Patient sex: M
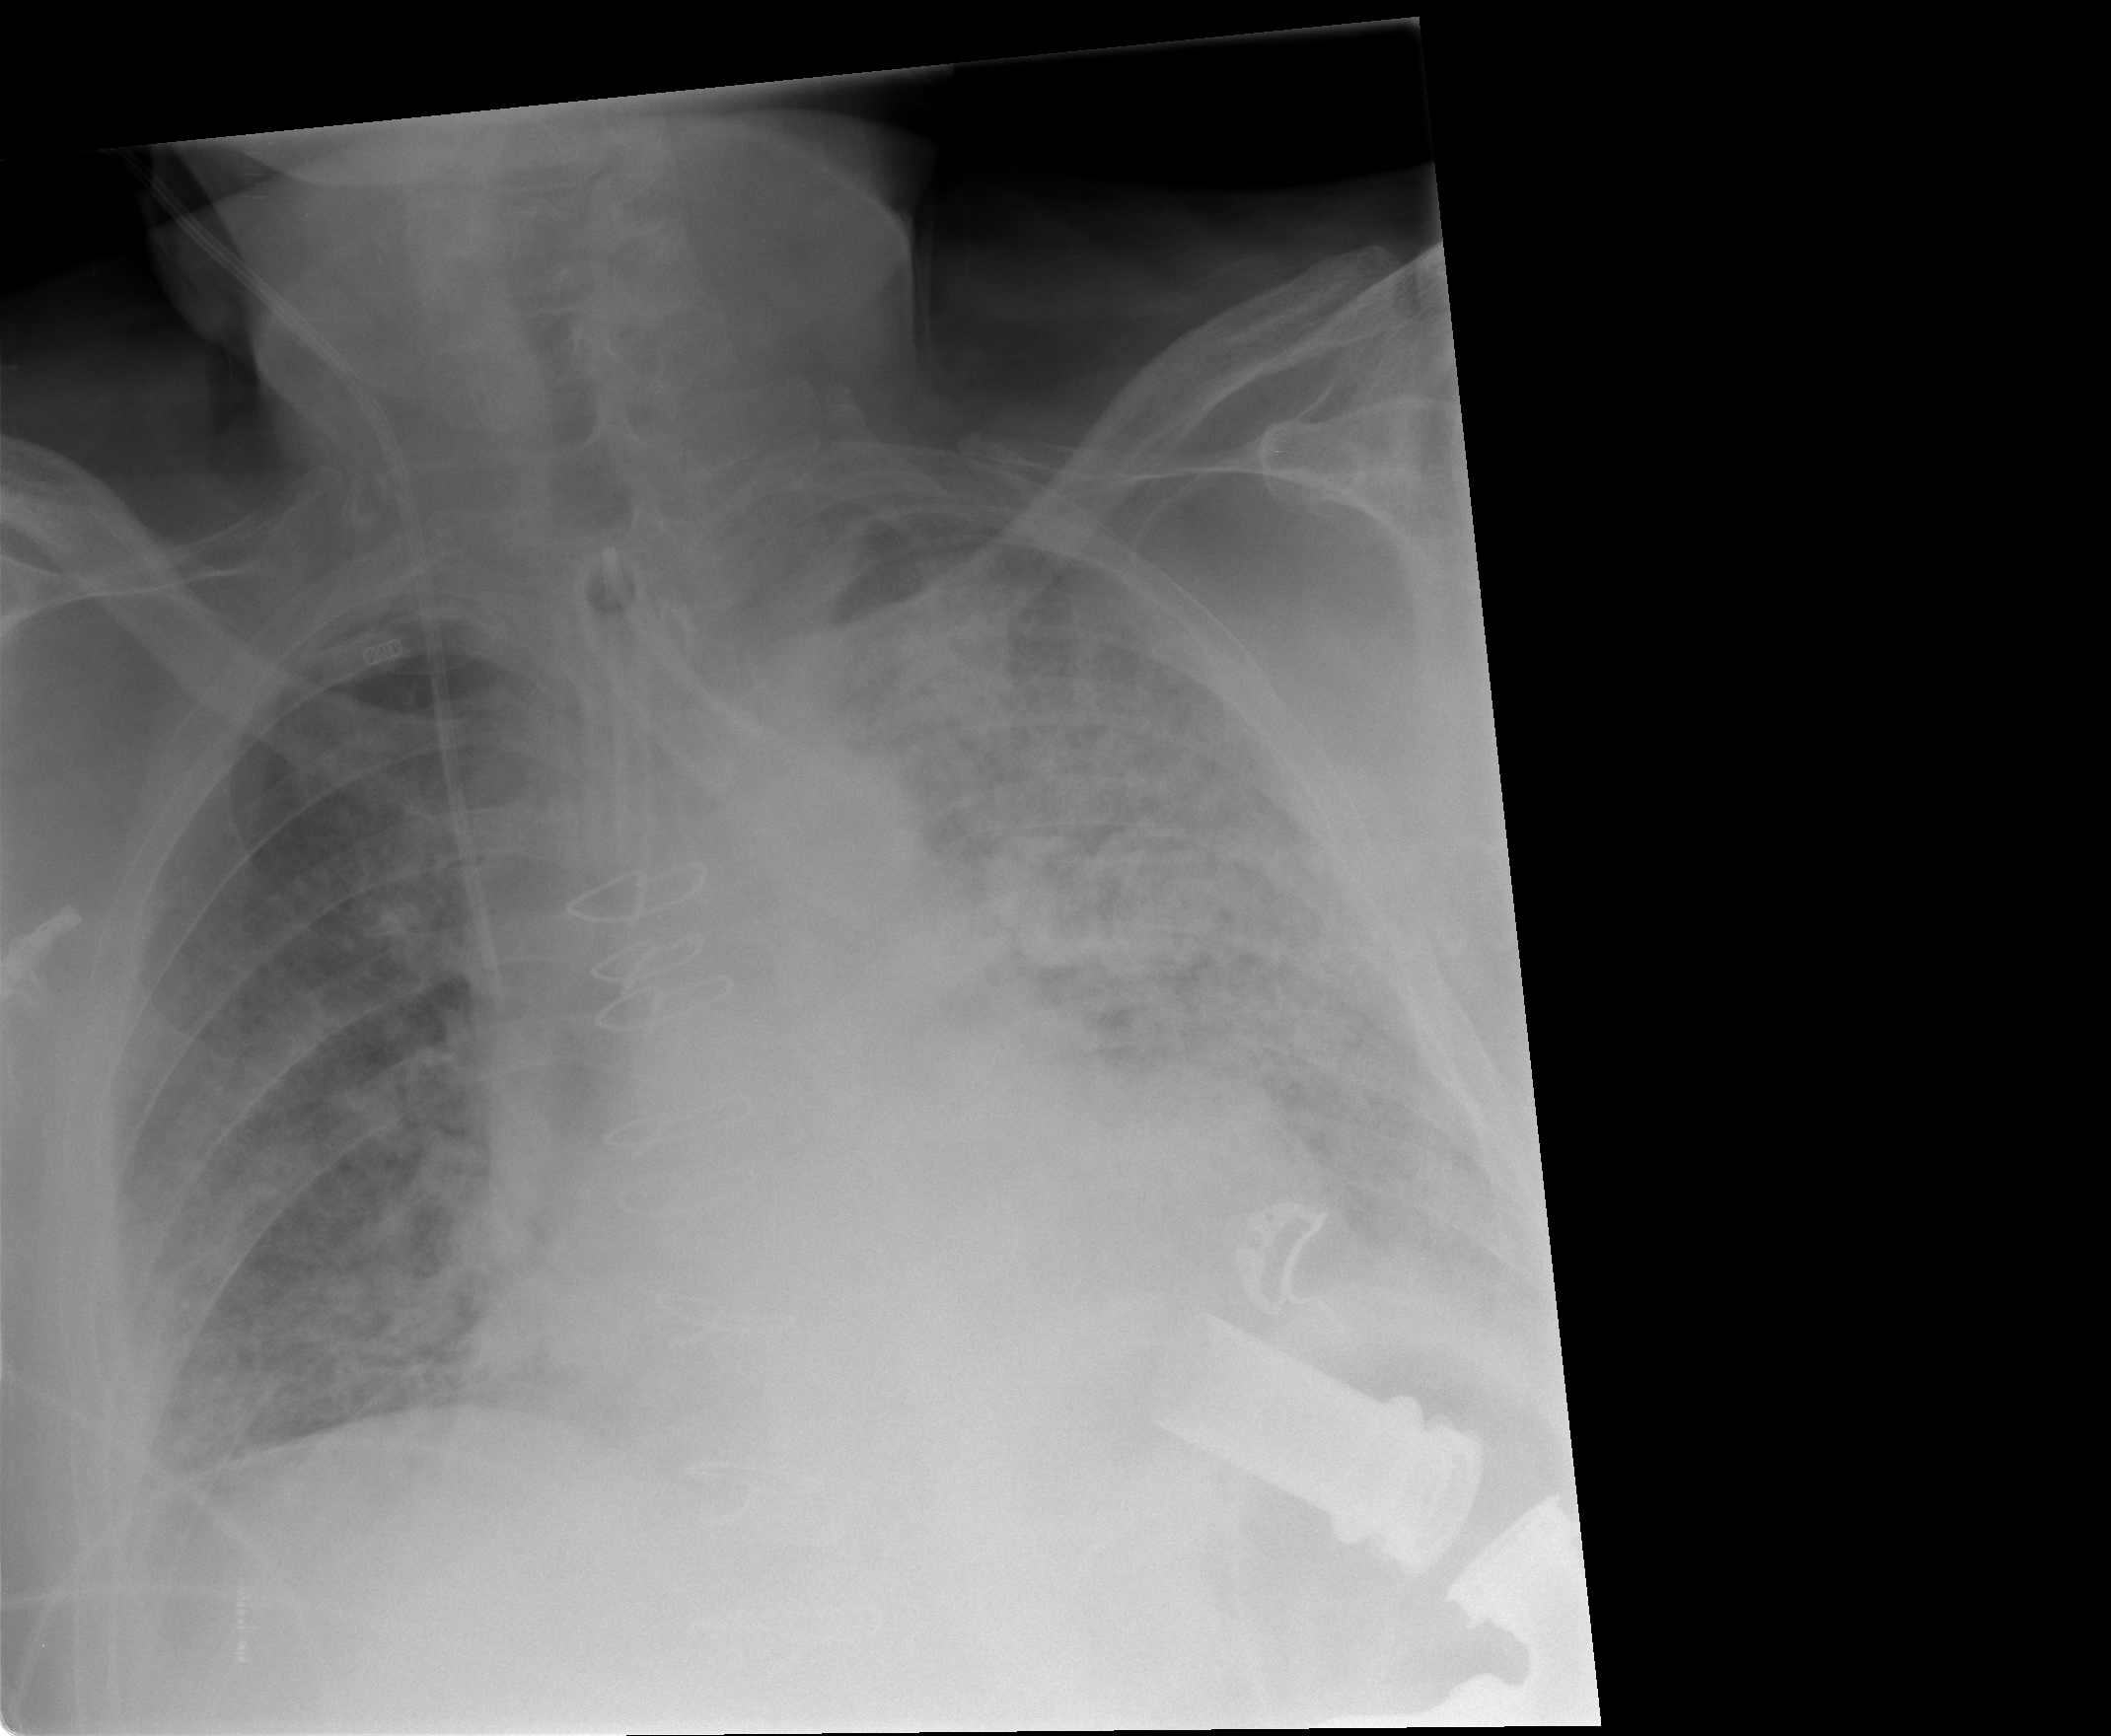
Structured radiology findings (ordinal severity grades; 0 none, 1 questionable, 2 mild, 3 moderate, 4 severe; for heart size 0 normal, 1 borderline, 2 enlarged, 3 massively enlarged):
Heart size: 1
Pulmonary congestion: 2
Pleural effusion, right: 1
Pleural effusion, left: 2
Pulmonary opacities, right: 3
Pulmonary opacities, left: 4
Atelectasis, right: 2
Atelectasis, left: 3